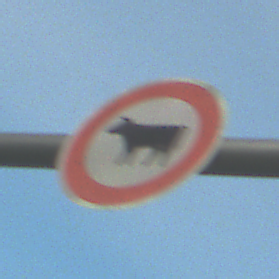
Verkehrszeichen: VerbotViehtrieb
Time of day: MorningAfternoon
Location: Outdoor (Urban)
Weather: PartlyCloudy
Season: NotSpecified
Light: Natural